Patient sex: M
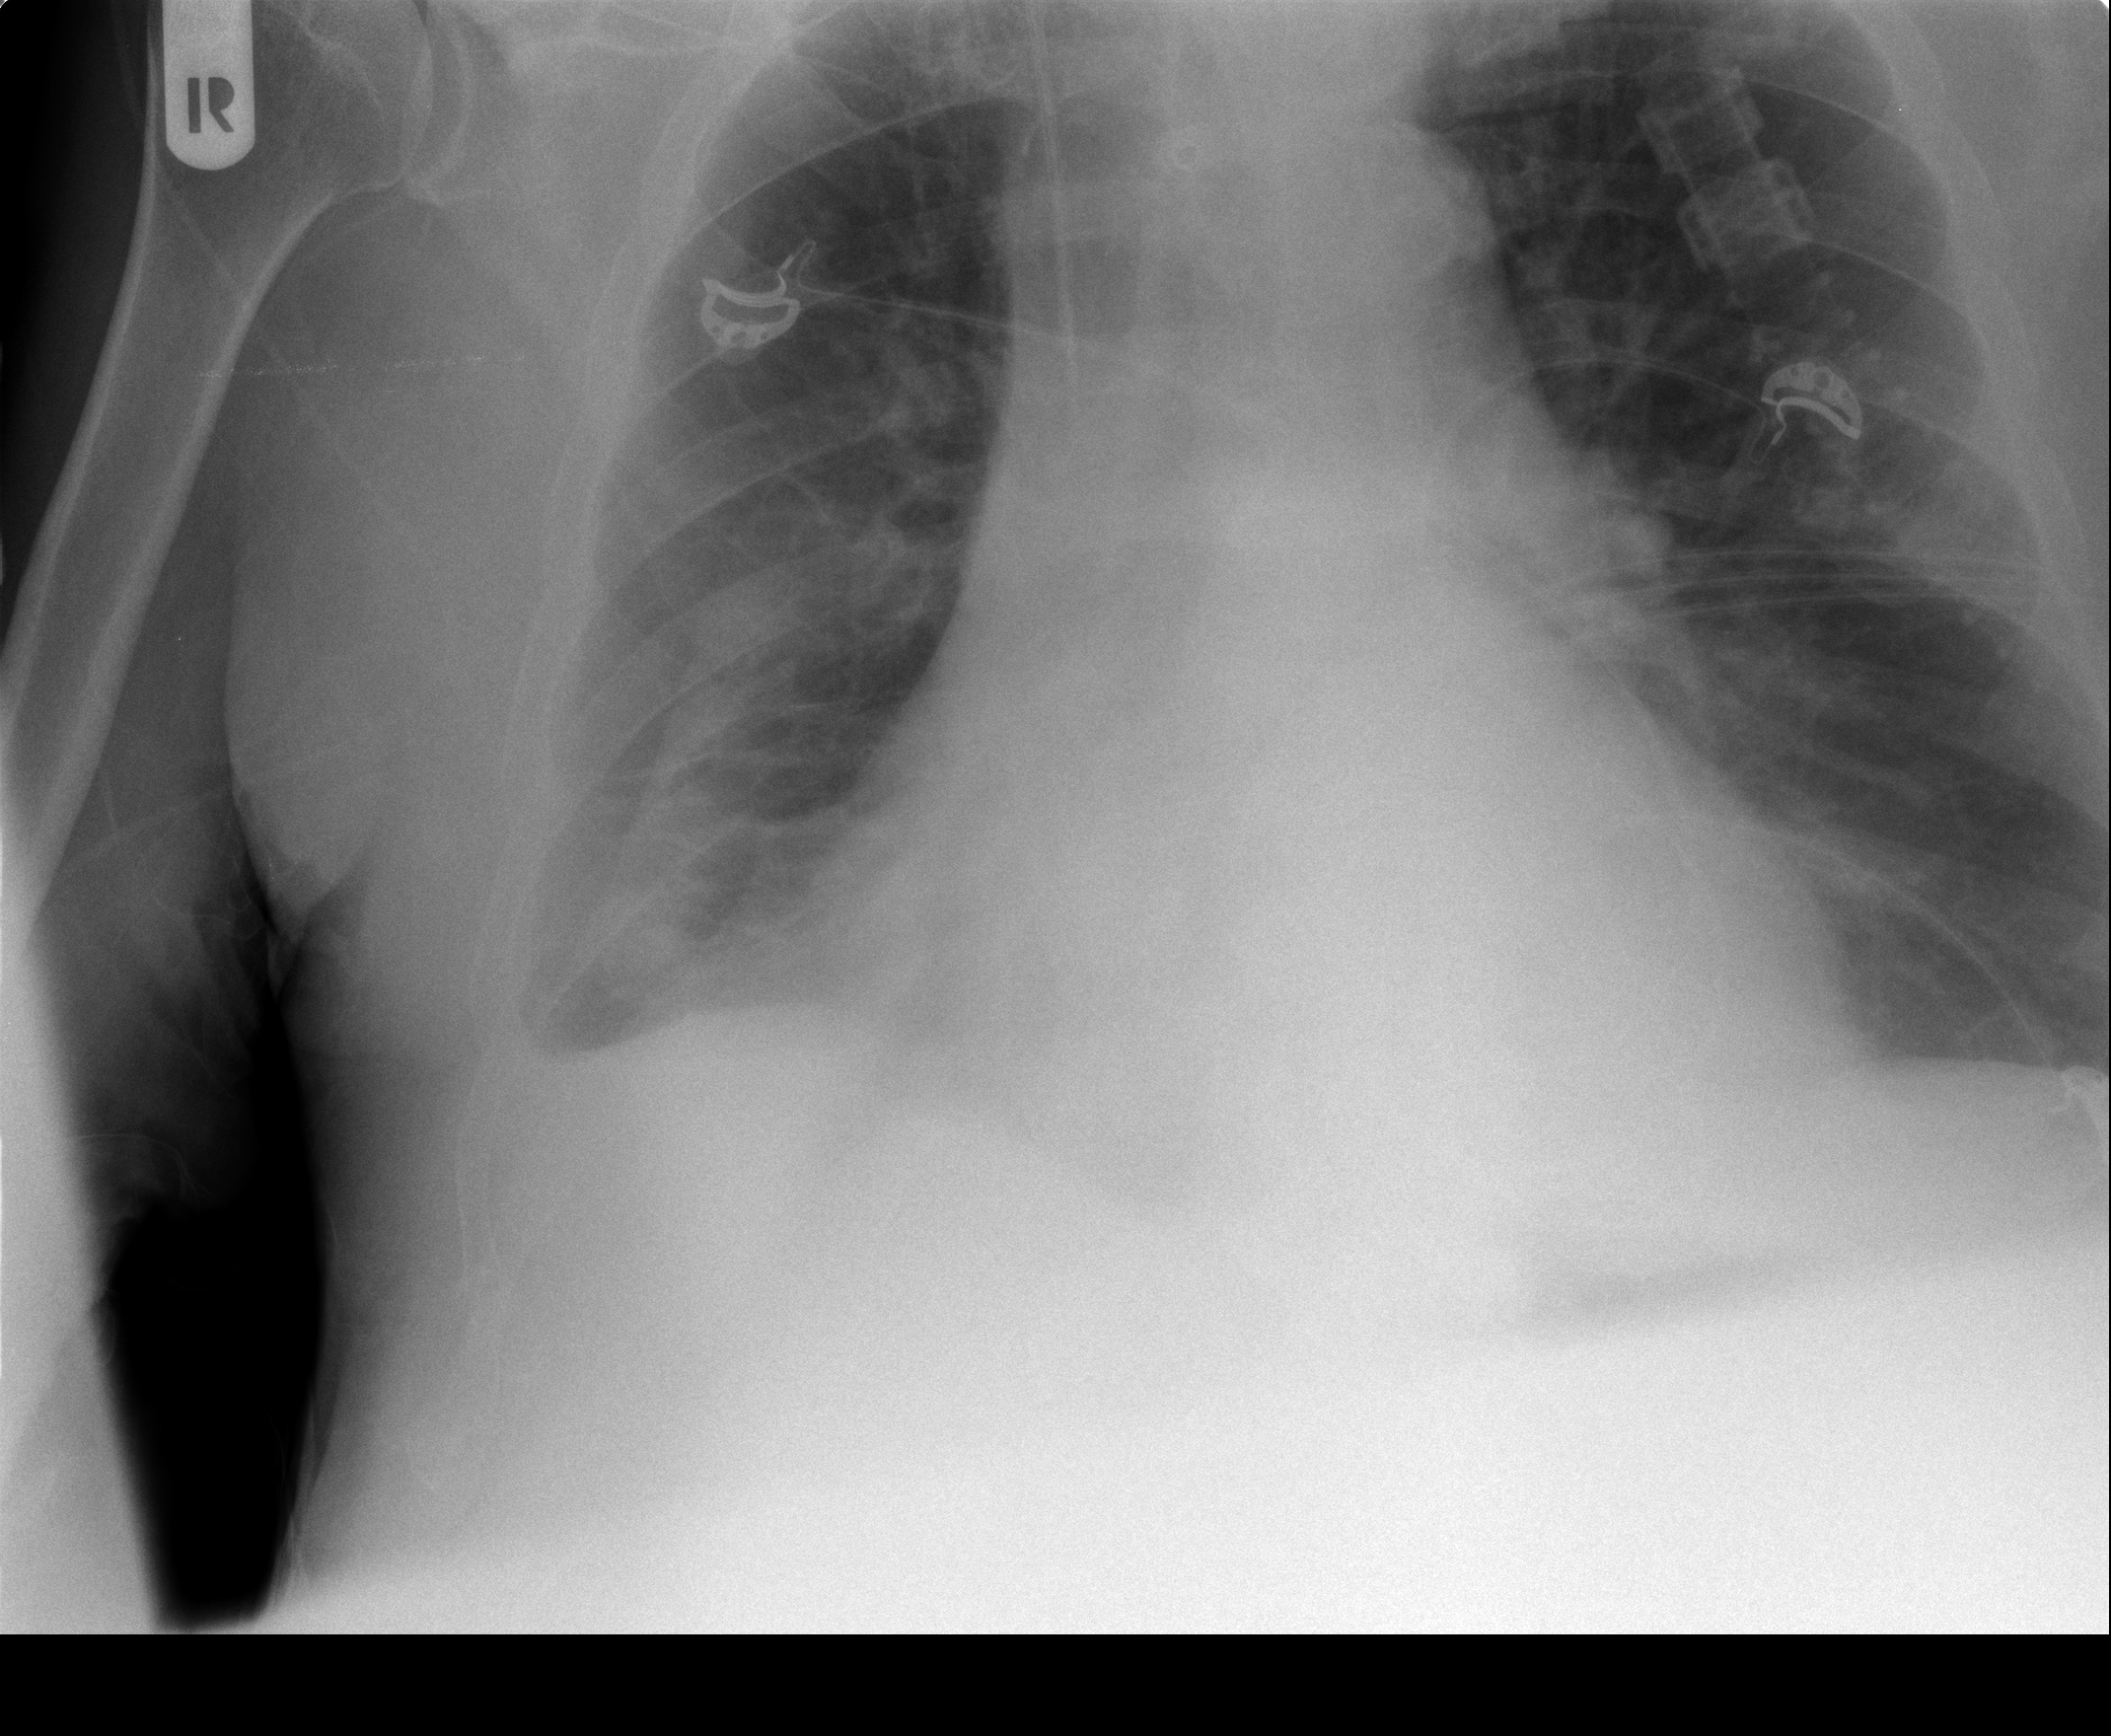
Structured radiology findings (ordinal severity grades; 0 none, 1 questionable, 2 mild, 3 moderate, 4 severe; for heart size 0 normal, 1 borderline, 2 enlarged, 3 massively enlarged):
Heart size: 2
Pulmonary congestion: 0
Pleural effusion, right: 2
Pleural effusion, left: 0
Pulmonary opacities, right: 0
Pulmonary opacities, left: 0
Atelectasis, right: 2
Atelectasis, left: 0